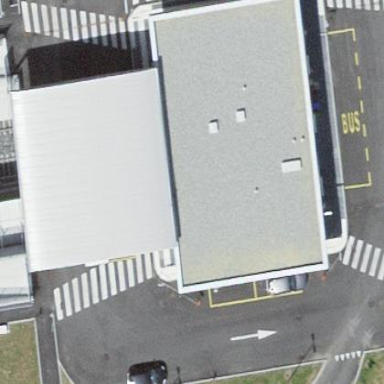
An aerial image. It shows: Train station building.